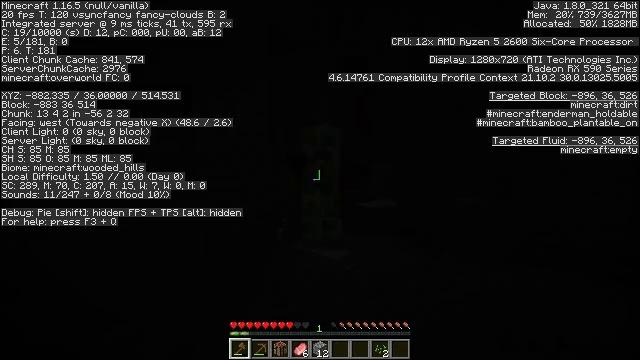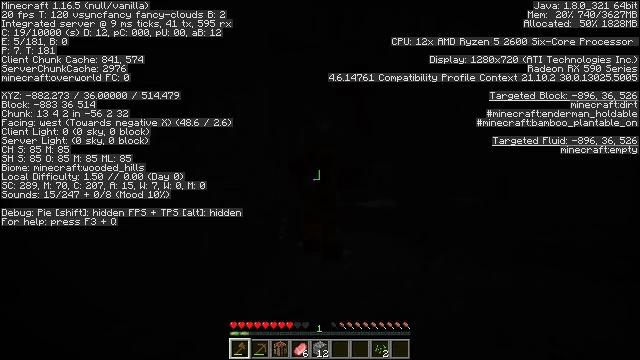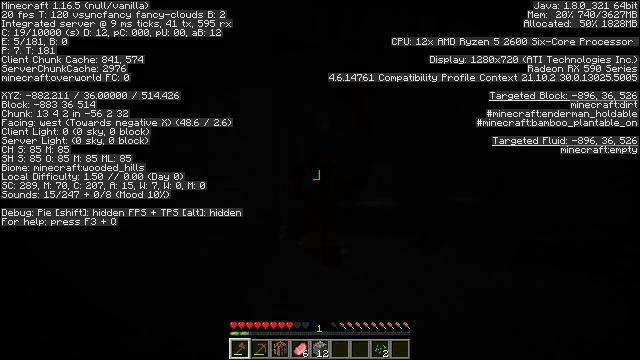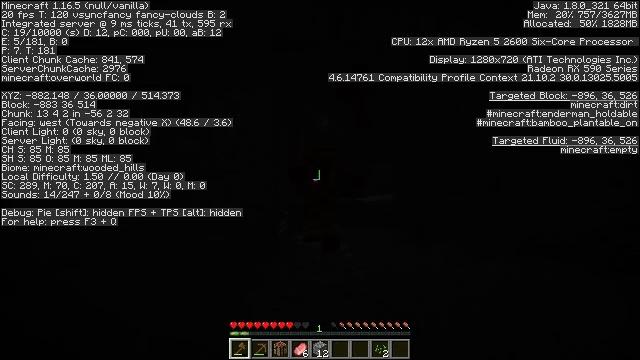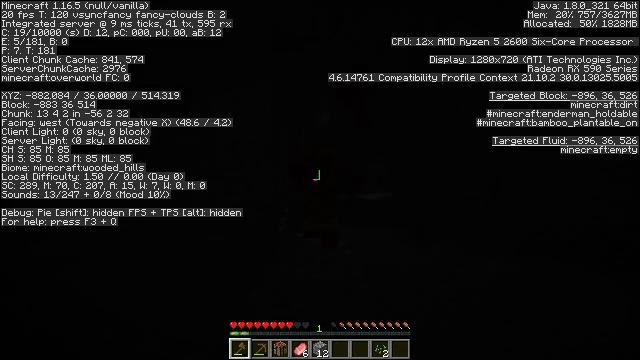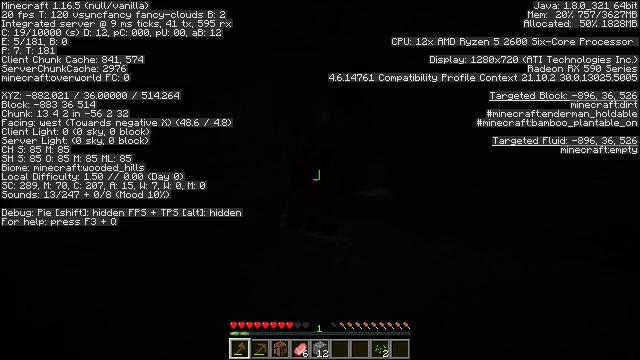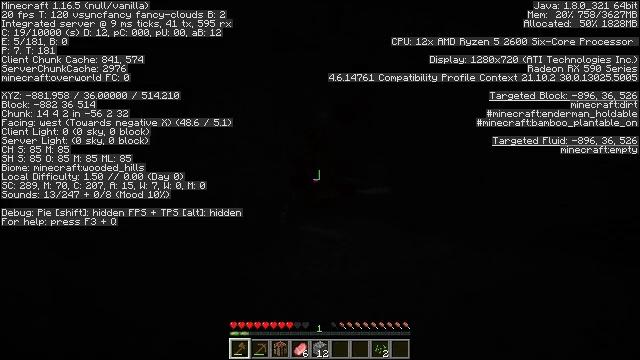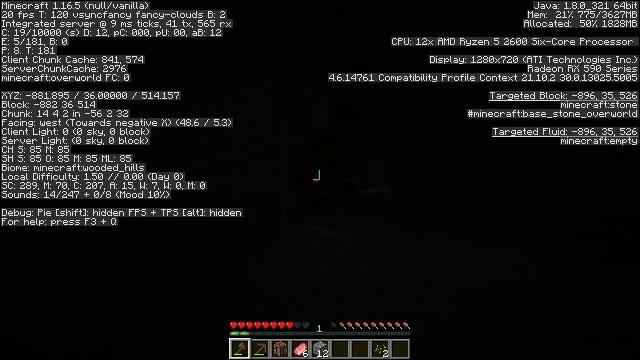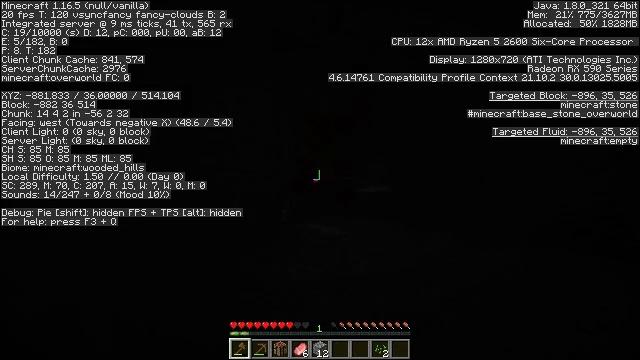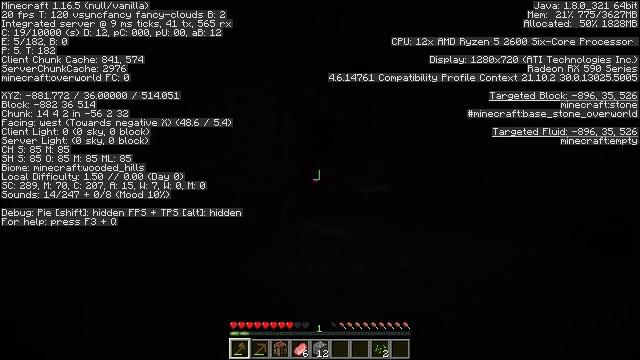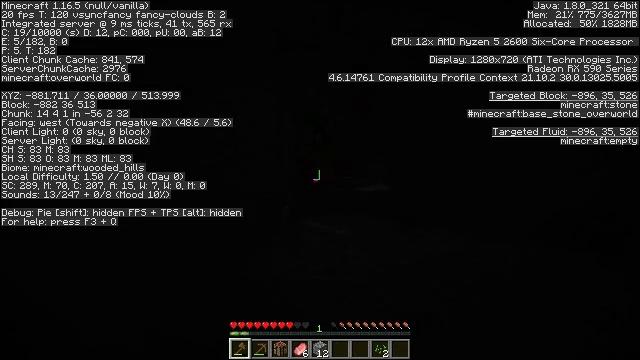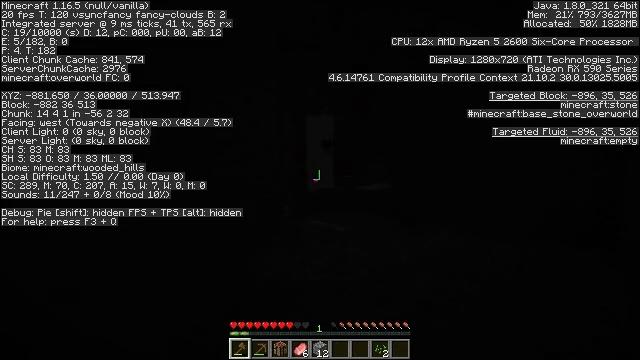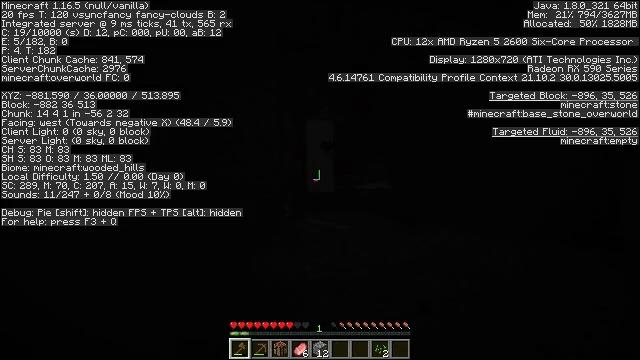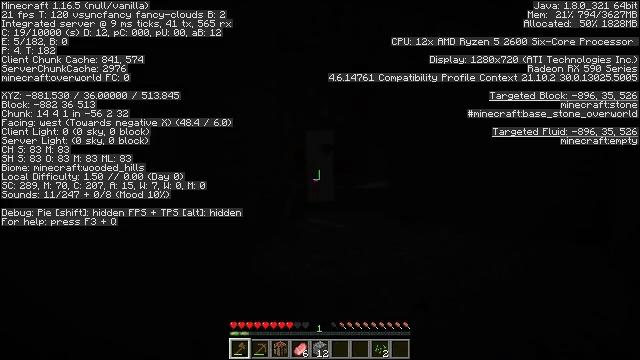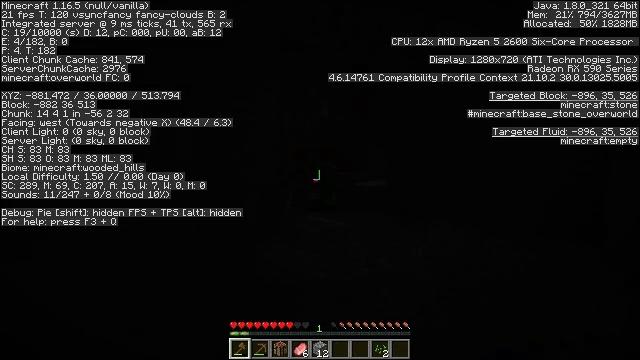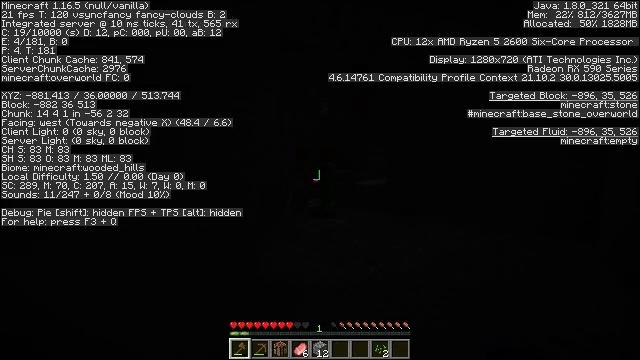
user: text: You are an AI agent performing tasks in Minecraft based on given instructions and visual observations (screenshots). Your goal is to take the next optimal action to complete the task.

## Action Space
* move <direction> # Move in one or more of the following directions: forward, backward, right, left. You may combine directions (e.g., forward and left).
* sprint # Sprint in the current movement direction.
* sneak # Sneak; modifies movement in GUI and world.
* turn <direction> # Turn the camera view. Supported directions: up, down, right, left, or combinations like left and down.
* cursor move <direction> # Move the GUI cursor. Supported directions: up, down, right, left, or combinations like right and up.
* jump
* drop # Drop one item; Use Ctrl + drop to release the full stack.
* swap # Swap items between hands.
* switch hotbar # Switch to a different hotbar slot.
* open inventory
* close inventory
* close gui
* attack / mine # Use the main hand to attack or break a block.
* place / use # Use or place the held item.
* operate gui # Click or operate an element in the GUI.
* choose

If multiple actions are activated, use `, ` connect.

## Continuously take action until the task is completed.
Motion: motion action
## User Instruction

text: Kill mobs.
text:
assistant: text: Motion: move back, attack / mine
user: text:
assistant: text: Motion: move back, attack / mine
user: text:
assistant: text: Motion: move back, turn down
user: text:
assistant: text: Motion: move back
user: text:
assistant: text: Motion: move back
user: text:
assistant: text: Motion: move back
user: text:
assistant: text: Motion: move back
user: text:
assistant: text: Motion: move back
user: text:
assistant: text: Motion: move back
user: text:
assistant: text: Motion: move back
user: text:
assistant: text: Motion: move back
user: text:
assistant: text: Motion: move back
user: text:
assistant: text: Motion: move back
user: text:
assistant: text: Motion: move back
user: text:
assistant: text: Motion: move back
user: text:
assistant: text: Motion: move back
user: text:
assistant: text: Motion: move back
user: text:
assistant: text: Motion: move back
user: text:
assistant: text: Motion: move back
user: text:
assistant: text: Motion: move back
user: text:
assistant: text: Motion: move back
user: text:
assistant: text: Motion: no_op
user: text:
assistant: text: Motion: no_op
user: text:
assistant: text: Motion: move forward
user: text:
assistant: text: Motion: move forward
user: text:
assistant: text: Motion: move forward
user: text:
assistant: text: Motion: move forward
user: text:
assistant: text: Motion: move forward
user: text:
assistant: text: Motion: move forward
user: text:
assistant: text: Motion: move forward, sprint, turn right